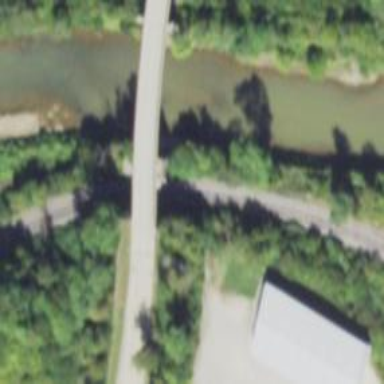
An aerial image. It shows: Abandoned railway bridge over busway.